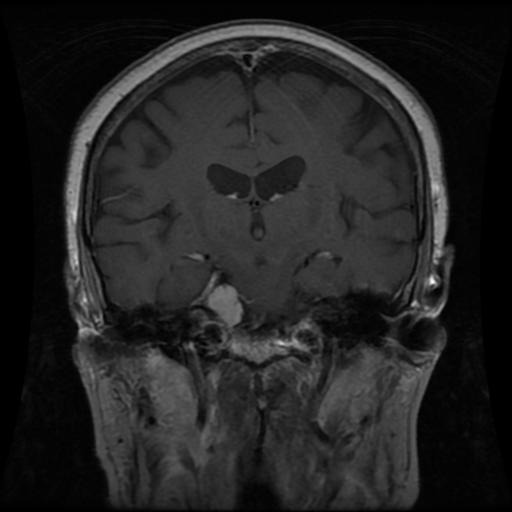
Label: meningioma